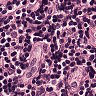
Metastatic tissue present: no